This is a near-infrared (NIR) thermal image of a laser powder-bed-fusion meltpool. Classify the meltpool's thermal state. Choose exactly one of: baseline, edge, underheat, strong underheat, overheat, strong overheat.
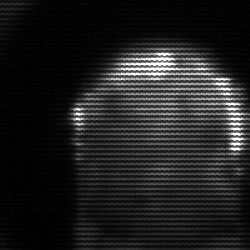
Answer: baseline